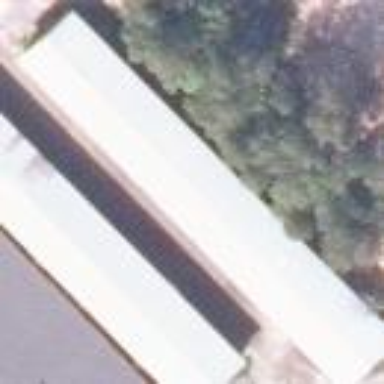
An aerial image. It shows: Industrial building.